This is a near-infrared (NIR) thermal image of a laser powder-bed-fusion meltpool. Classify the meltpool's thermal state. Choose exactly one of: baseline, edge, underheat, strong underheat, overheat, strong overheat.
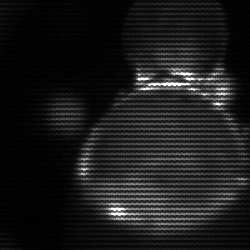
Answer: edge